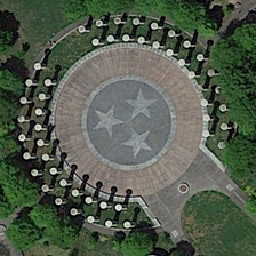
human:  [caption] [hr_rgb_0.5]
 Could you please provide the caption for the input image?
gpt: In the center of the square there is a circle surrounded by two columns

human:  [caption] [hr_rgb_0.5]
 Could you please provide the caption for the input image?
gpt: In the middle of the square is a circle with three stars in it

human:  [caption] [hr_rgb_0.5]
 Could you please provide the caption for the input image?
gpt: There was a circle with three stars in the center of the square

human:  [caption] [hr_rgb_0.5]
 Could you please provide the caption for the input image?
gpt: The center of the square is a circle with two rows of columns on both sides

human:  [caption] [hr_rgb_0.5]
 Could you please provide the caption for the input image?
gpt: At the center of the square is a circle, flanked by two rows of columns